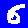
Digit: 6